Question: What is the default space that is in between UITableView sections?
Here's an example.

Thanks for all the help!
Shredder2794
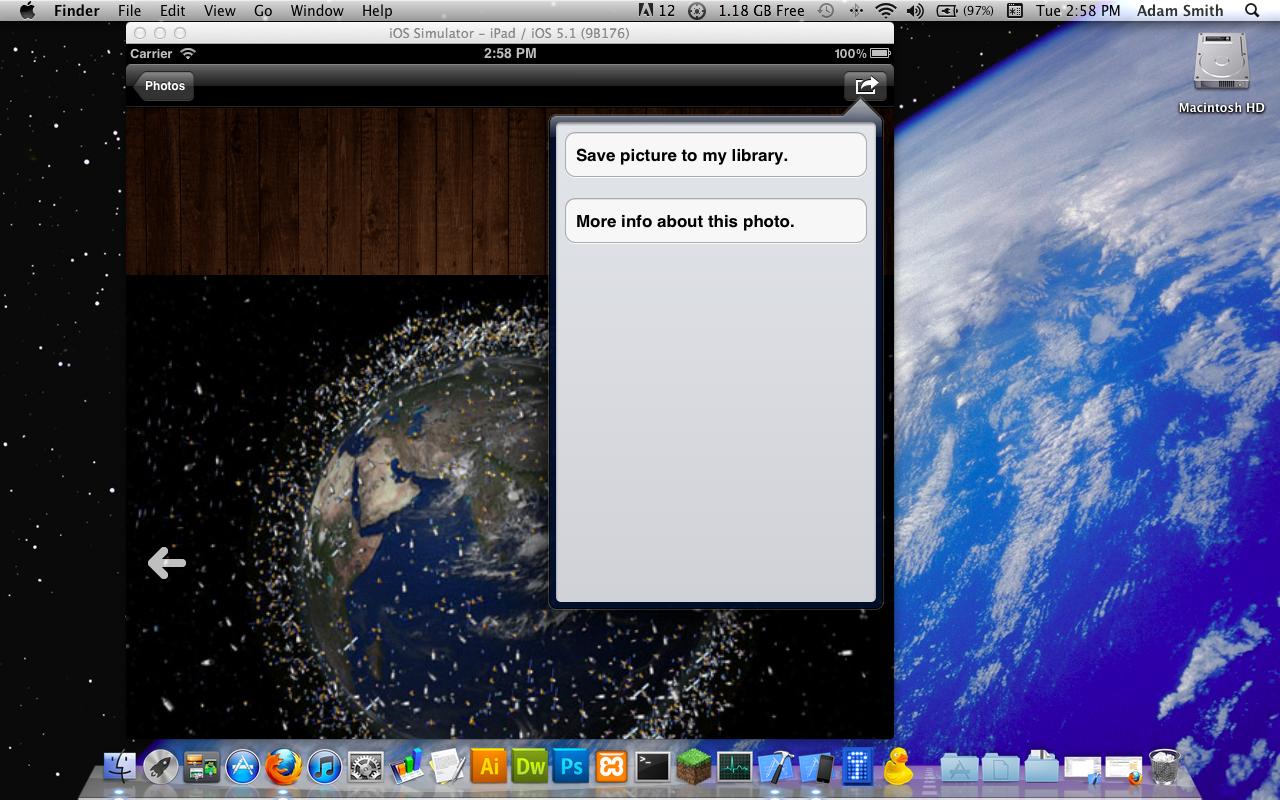
Answer: <URL> indicates it's a combination of header and footer height, both of which are 10 by default. So 20 total.